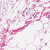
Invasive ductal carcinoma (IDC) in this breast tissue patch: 0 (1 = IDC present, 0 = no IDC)